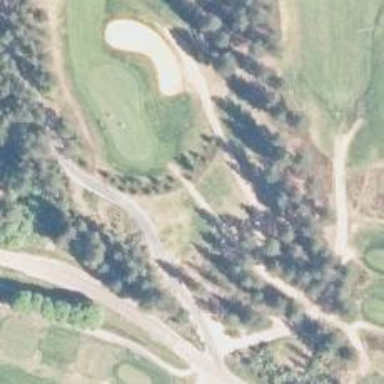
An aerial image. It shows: Footway that serves as golf path.